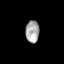
Tissue: lung
Cell type: Endothelial cells
Senescence score: 0.6027
Nuclear area (px): 299
Mean DAPI intensity: 165.525